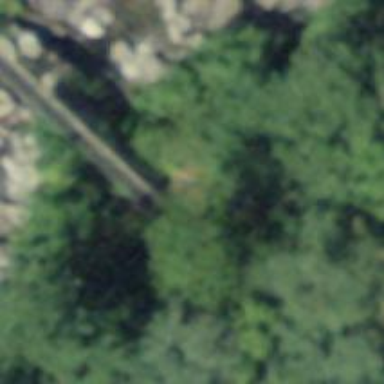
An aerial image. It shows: Path leading to bridge.